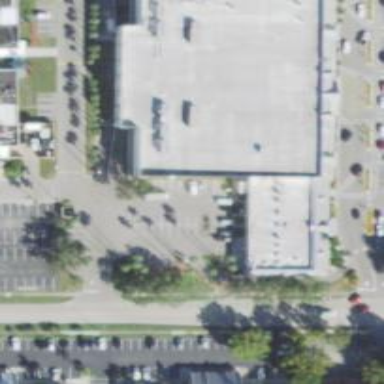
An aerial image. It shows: Supermarket with flat roof.